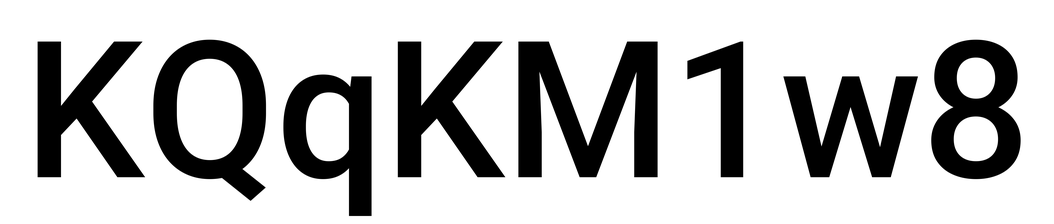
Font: Roboto_Medium